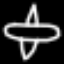
Label: airplane